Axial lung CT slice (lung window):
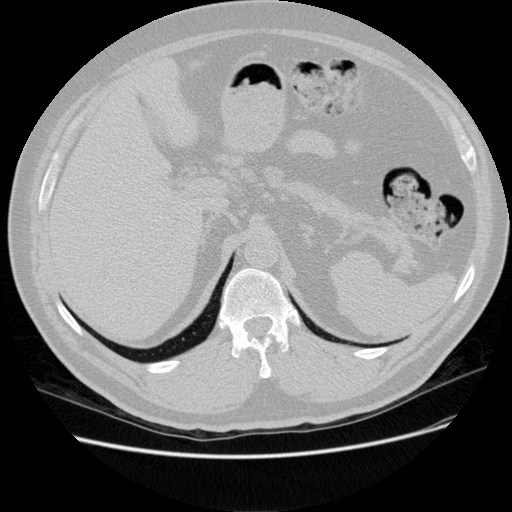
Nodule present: no